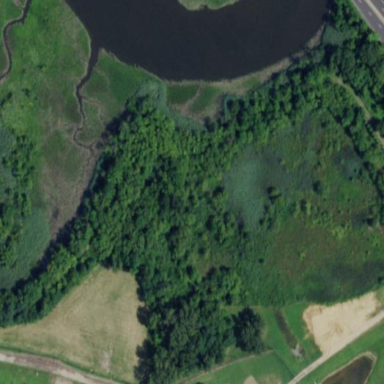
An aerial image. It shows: Marsh wetland.